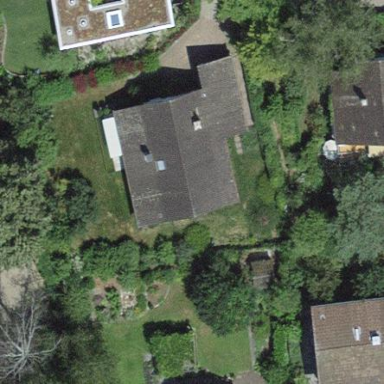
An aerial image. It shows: Building with tiled roof.